Question: '''
create or replace trigger fineCalc
AFTER UPDATE ON book_issue
for each row
when ((new.date_of_return-old.date_of_issue)>7)
declare
rcpt_no number;
s_id char(10);
begin
if :old.card_id in (select card_id from STUDENT_BOOK_ISSUE)
then
select max(receipt_no) into rcpt_no from fine;
select student_id into s_id from STUDENT_BOOK_ISSUE sbi where sbi.card_id=:old.card_id;
insert into fine values( rcpt_no+1,((:NEW.date_of_return-:OLD.date_of_issue-7)*5),s_id);
end if;
end;
'''
This gets ORA-04079: invalid trigger specification in Apex's SQL Workshop:

How can I fix it?
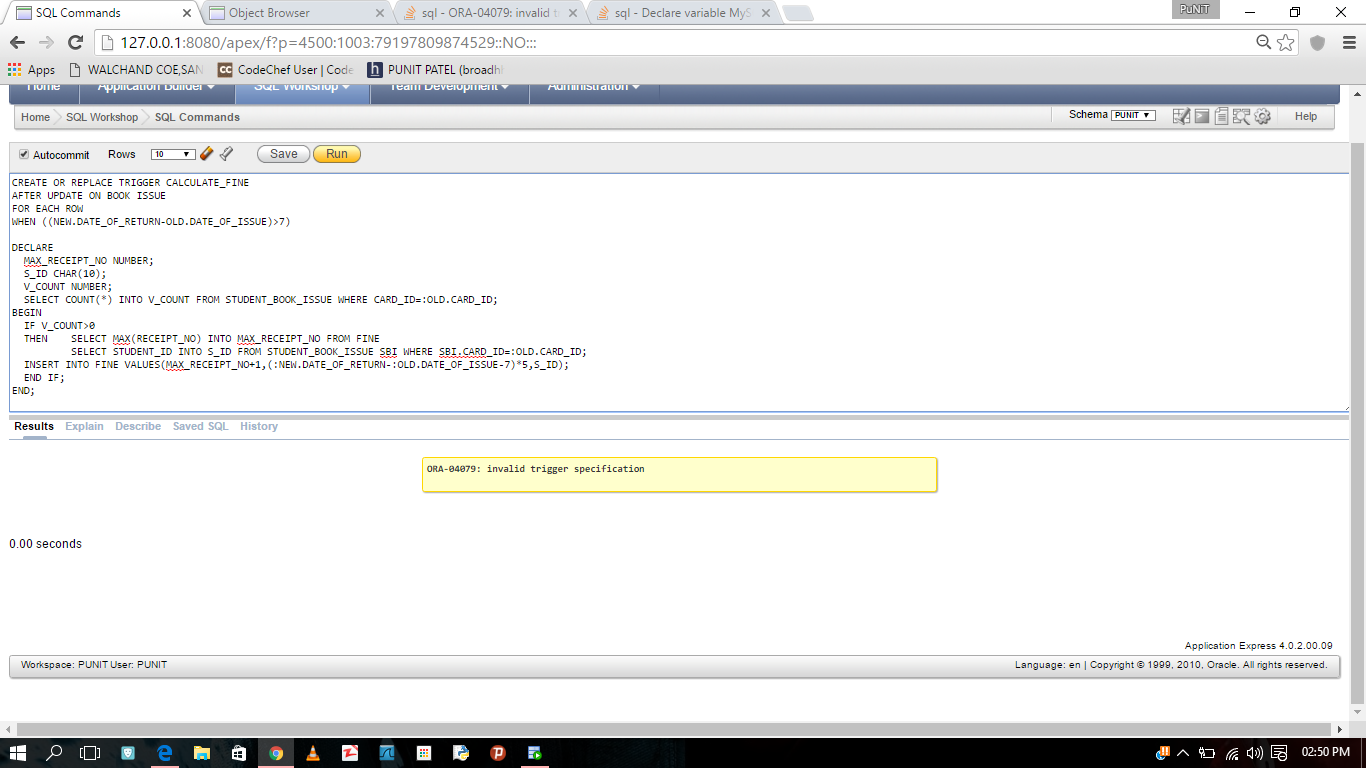
Answer: As Alex suggested, move the 'if' condition outside and try again.
'''
create or replace trigger fineCalc
AFTER UPDATE ON book_issue
for each row
when ((new.date_of_return-old.date_of_issue)>7)
declare
rcpt_no number;
s_id char(10);
v_count number;
begin
select count(*) into v_count from STUDENT_BOOK_ISSUE where card_id=:old.card_id;
if v_count > 0
then
select max(receipt_no) into rcpt_no from fine;
select student_id into s_id from STUDENT_BOOK_ISSUE sbi where sbi.card_id=:old.card_id;
insert into fine values( rcpt_no+1,((:NEW.date_of_return-:OLD.date_of_issue-7)*5),s_id);
end if;
end;
'''